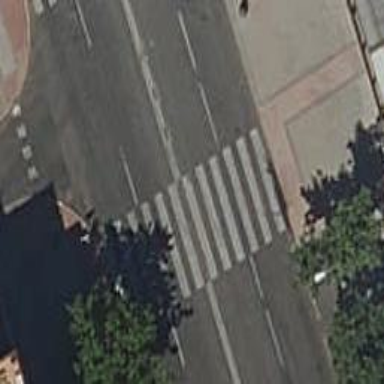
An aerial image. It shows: Zebra crossing on footway.